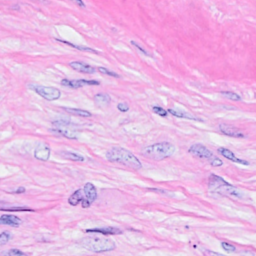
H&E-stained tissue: Breast